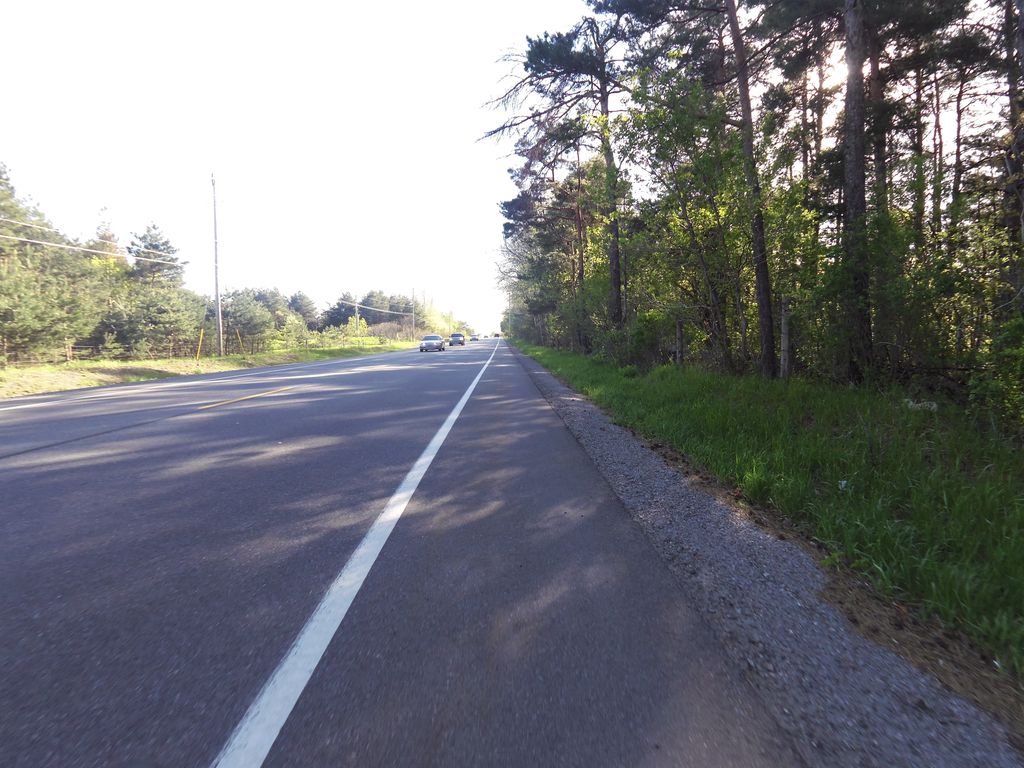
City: ottawa-gatineau